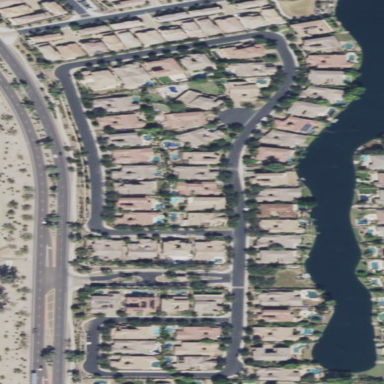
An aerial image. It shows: Residential neighbourhood.